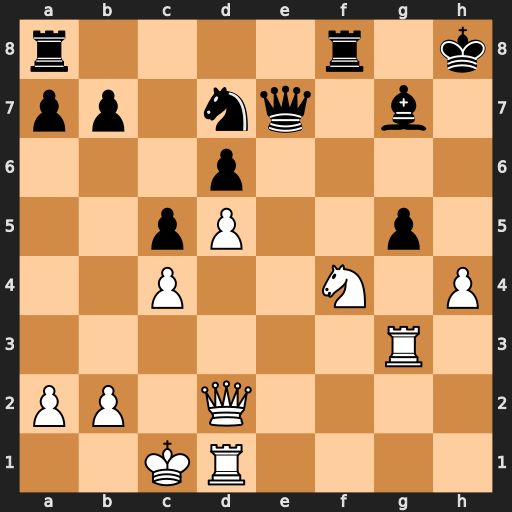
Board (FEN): r4r1k/pp1nq1b1/3p4/2pP2p1/2P2N1P/6R1/PP1Q4/2KR4
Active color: w
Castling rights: -
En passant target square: -
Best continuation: Ng6+ Kg8 Nxe7+